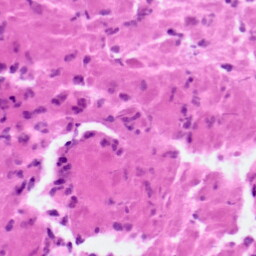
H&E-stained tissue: Pancreatic